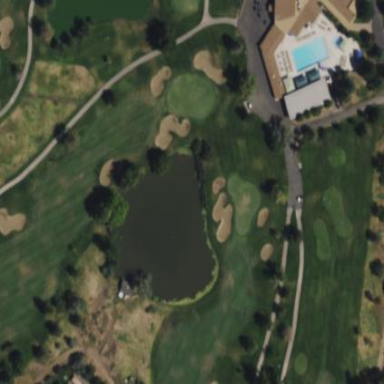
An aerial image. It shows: Water hazard in golf course. The hazard is natural water feature.